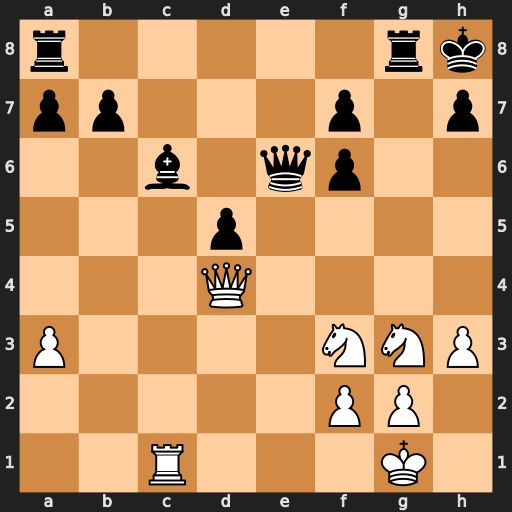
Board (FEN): r5rk/pp3p1p/2b1qp2/3p4/3Q4/P4NNP/5PP1/2R3K1
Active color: w
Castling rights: -
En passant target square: -
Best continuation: Re1 Qd6 Nf5